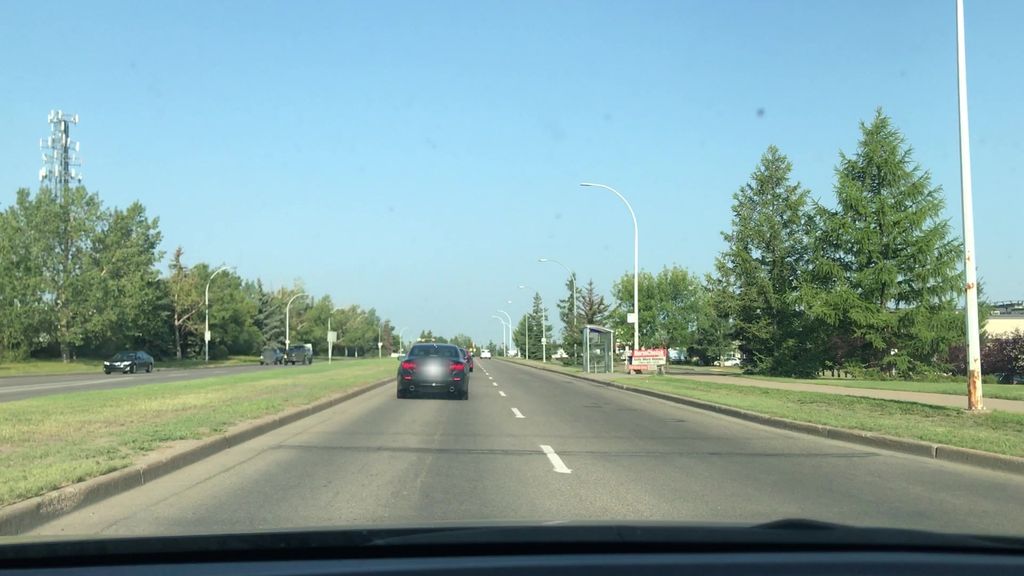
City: edmonton